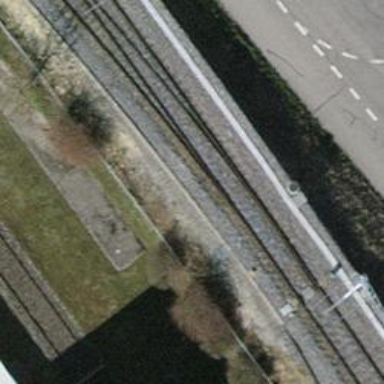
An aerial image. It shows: Railway track with contact line for electrification.